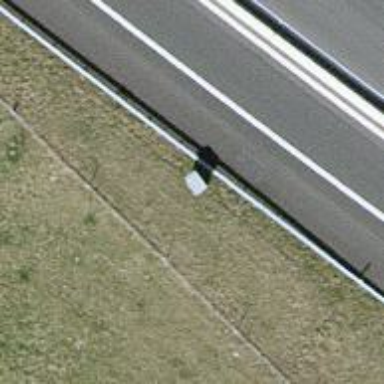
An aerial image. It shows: Street cabinet.